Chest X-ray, AP view. Patient: 40 years old, sex M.
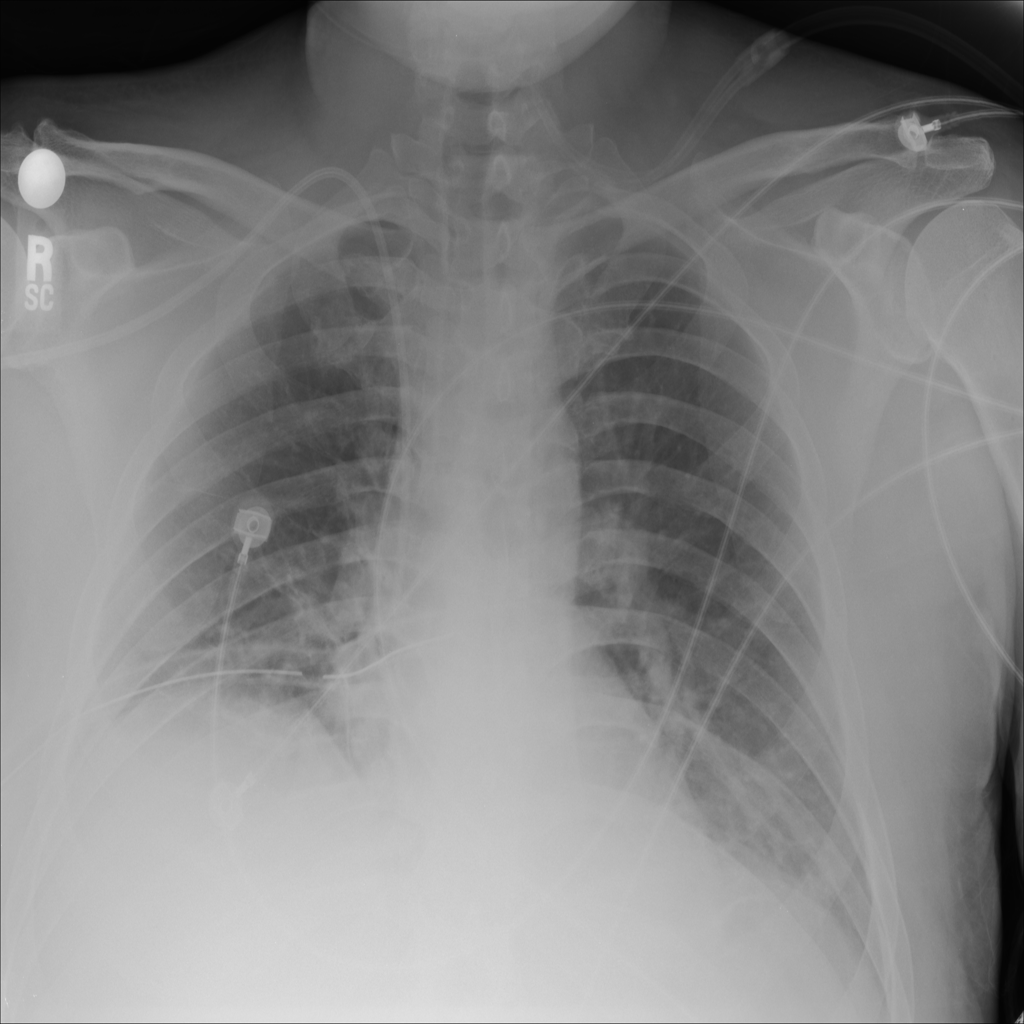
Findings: No Finding